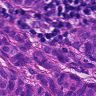
Metastatic tissue present: yes